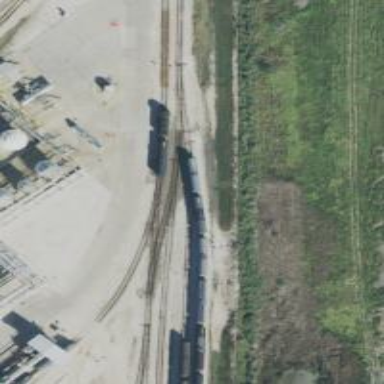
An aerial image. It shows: Railway yard used for servicing trains.